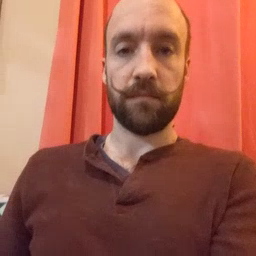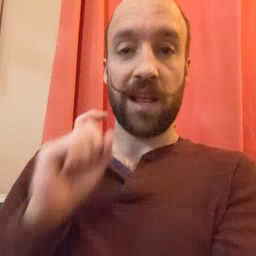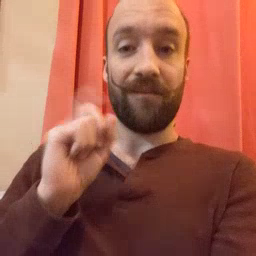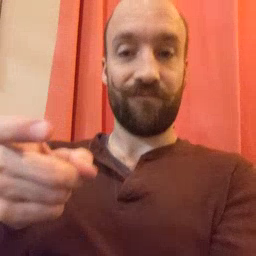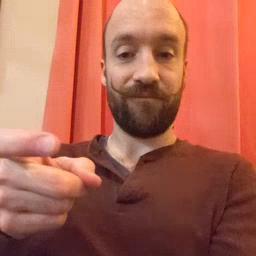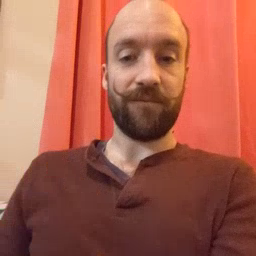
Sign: gift